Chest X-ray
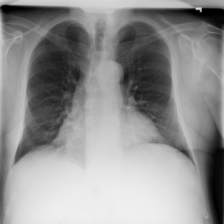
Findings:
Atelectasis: negative
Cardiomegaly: negative
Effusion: negative
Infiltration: negative
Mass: negative
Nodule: negative
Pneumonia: negative
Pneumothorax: negative
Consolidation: negative
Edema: negative
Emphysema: negative
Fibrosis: negative
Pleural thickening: negative
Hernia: negative